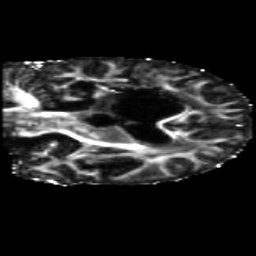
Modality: FA
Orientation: coronal
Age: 52
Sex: male
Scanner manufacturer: siemens
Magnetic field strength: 3 T
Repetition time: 5.47 s
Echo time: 0.0854 s